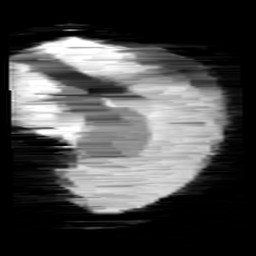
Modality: minIP
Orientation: sagittal
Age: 11
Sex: male
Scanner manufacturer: siemens
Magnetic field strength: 3 T
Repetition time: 0.027 s
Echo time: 0.02 s